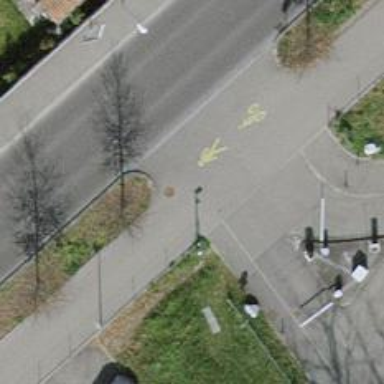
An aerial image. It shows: Public surveillance system.